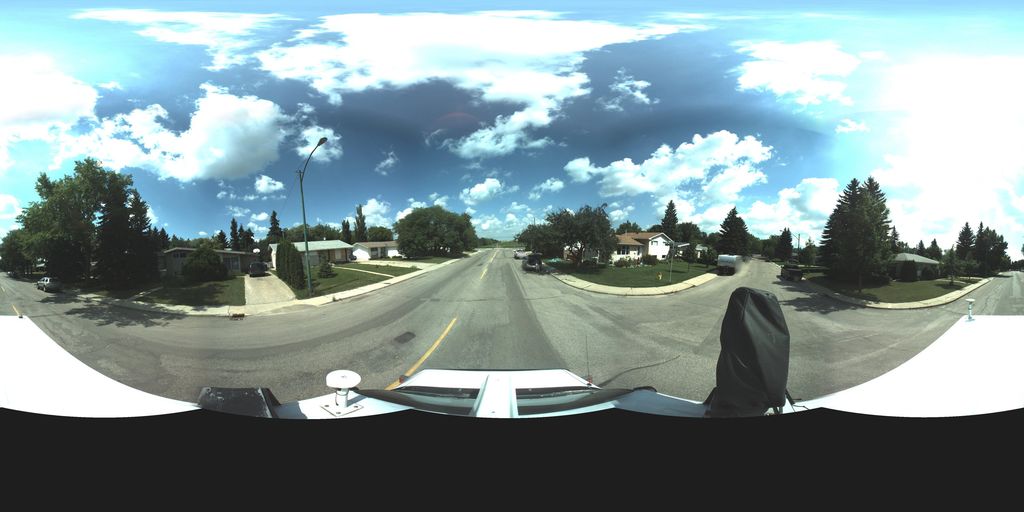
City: saskatoon